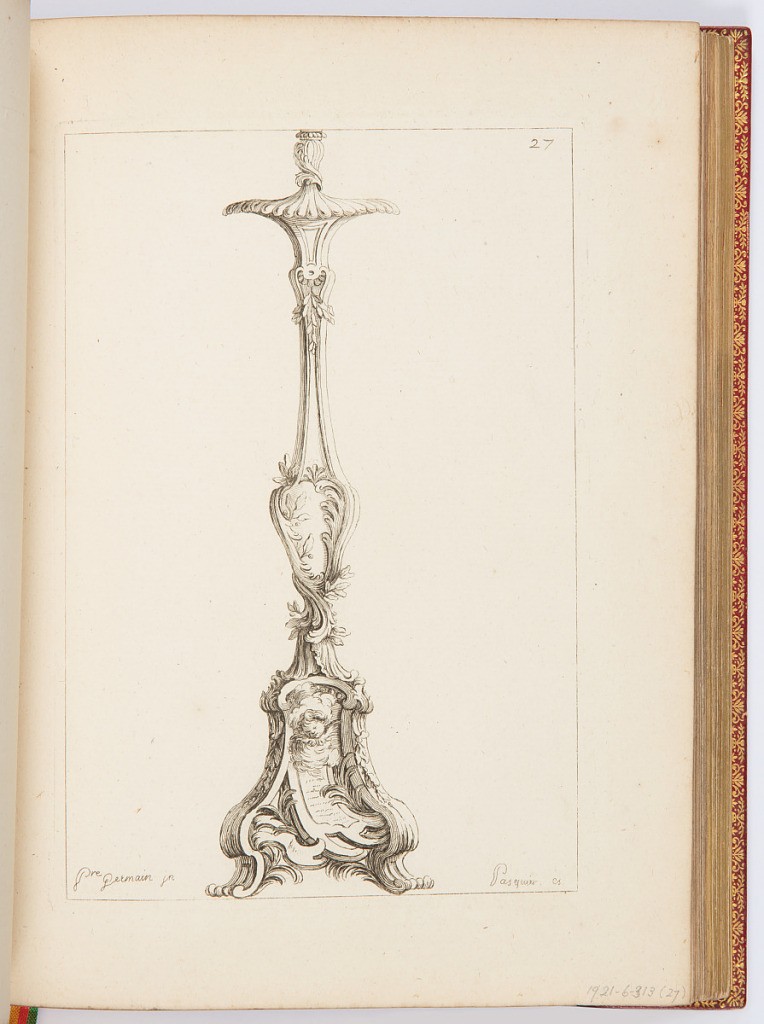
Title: Chandelier d'autel
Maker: Pierre Germain, French, 1703 - 1783
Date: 1748
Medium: Etching on laid paper
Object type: Print
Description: Design for a candlestick for an altar decorated with ornament motifs including rinceaux, gadrooning, garland, winged cherub heads on clouds, and scrolls. The plate is signed and numbered.